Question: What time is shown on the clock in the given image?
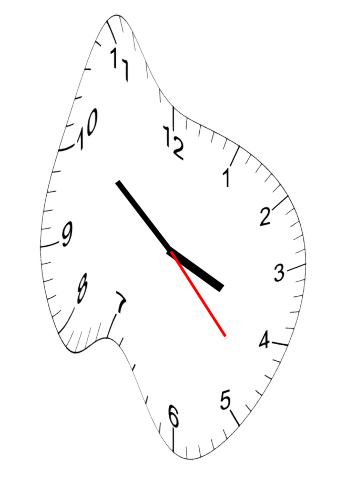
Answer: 03:51:23